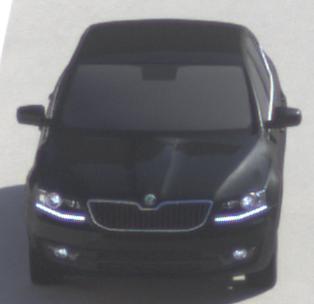
Make: Skoda
Model: Octavia 1.2 TSI
Detailed model: Octavia (III) Limousine
Model produced from: 2013/02
Model produced until: 2015/04
Doors: 5
Color: black
Road condition: dry road
Daytime: morning or afternoon
Contrast: high contrast